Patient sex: F
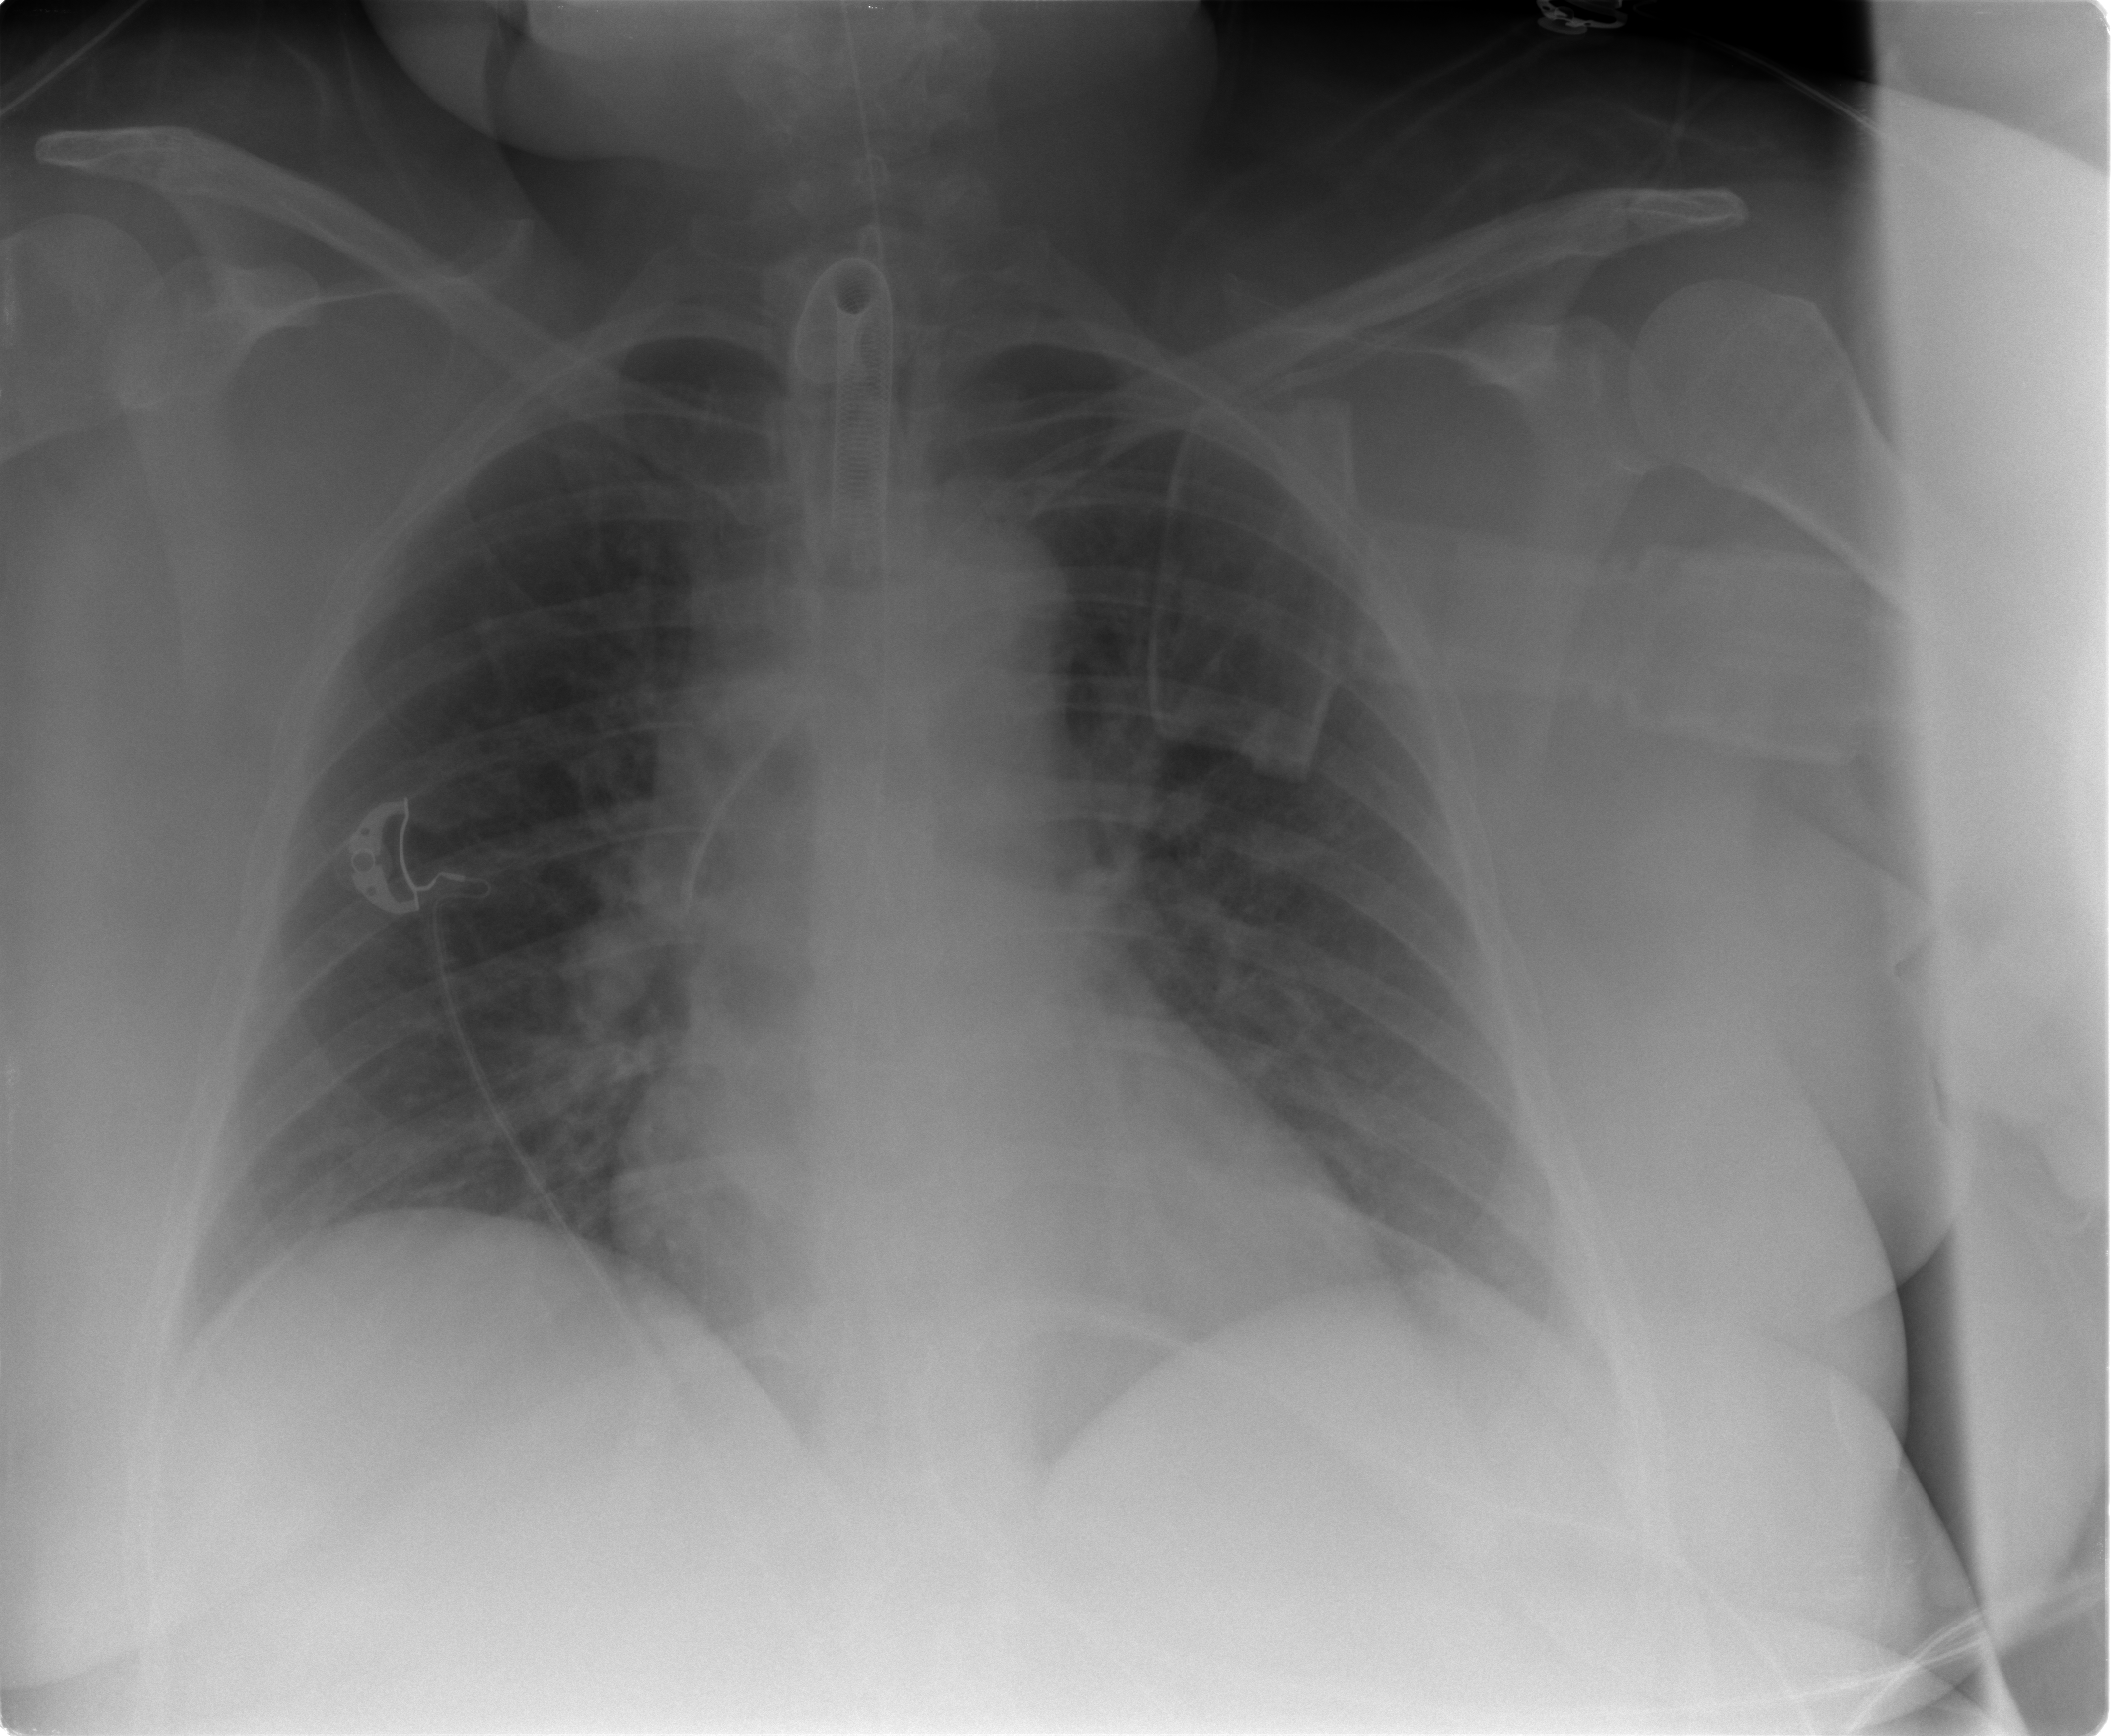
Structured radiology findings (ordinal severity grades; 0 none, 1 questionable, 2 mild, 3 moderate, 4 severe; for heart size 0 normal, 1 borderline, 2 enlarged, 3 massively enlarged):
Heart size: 0
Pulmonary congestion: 3
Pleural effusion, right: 1
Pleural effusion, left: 2
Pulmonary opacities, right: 0
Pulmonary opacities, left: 0
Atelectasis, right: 1
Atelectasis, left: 2